Aerial crown-view tile of a tropical tree (Barro Colorado Island, Panama), acquired 20241014:
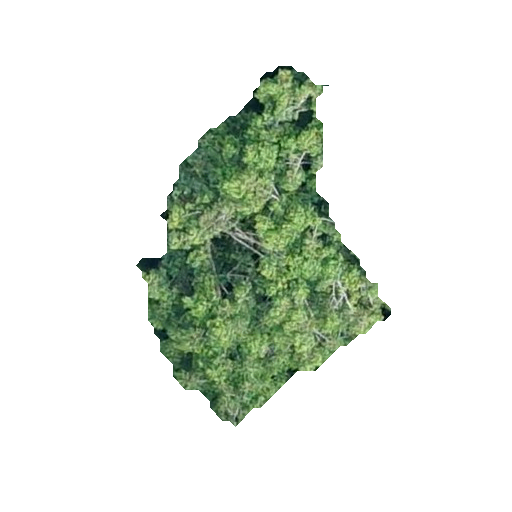
Species: Guatteria lucens
GBIF accepted scientific name: Guatteria lucens
Crown area: 77.958 m²